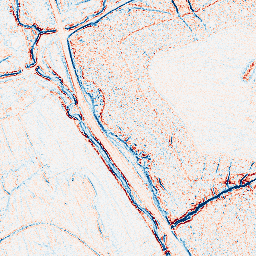
Category: edge_preserving
Decomposition family: bilateral
Decomposition parameters: d: 5
sigma_color: 25
sigma_space: 25
Upsampling method: lanczos
Upsampling parameters: scale: 2
Upsampling scale: 2